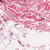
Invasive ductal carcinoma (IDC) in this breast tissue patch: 0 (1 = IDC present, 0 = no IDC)